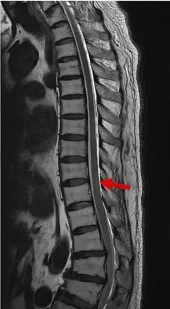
Enhanced MRI scans in spinal cord. (B) Enhanced MRI revealed an improved condition after the treatment of methylprednisolone.
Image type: radiology (mri)